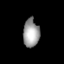
Tissue: lung
Cell type: Endothelial cells
Senescence score: 0.5913
Nuclear area (px): 445
Mean DAPI intensity: 158.76